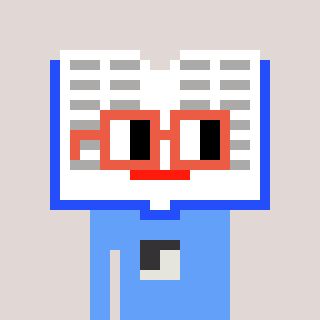
a pixel art character with square orange glasses, a dictionary-shaped head and a blue-colored body on a warm background